Question: How can I change this days view to normal? I mean to display days not in a month view calendar, but in a form like months and years?
'''
<DatePicker
android:id="@+id/datePicker"
android:layout_width="312dp"
android:layout_height="wrap_content"
android:layout_marginTop="5dp" />
'''

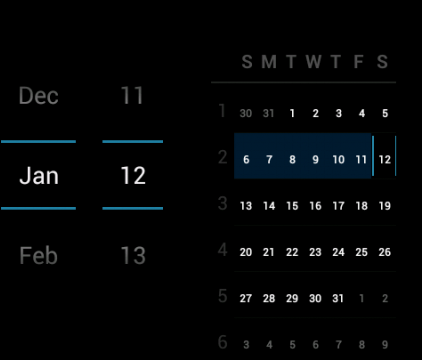
Answer: If I understand your question correctly, you want to hide the calendar view but still display the day/month/year selector. To achieve that, change your XML to the following:
'''
<DatePicker
android:id="@+id/datePicker"
android:layout_width="312dp"
android:layout_height="wrap_content"
android:layout_marginTop="5dp"
android:calendarViewShown="false" />
'''